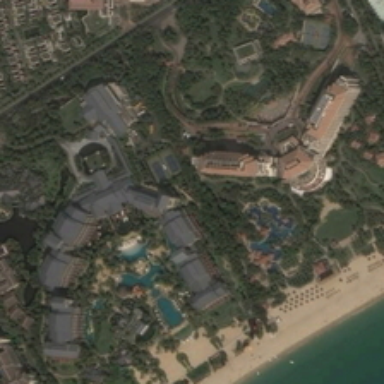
Many green trees and some buildings are in a resort near a beach .